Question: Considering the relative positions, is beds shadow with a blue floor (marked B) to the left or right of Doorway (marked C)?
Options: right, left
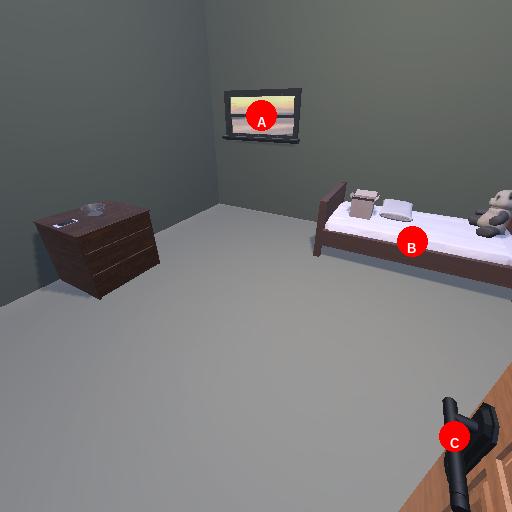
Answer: right